Aerial crown-view tile of a tropical tree (Barro Colorado Island, Panama), acquired 20241014:
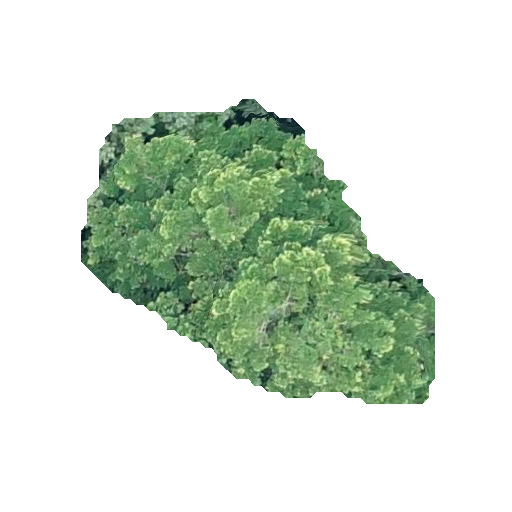
Species: Terminalia amazonia
GBIF accepted scientific name: Terminalia amazonica
Crown area: 108.28 m²